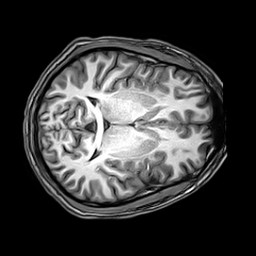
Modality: T1w
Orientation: axial
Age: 27
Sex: male